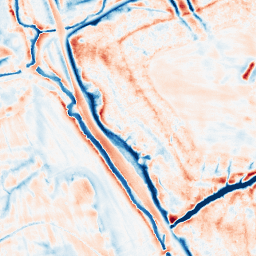
Category: edge_preserving
Decomposition family: bilateral
Decomposition parameters: d: 21
sigma_color: 25
sigma_space: 25
Upsampling method: sinc_blackman
Upsampling parameters: scale: 4
kernel_size: 16
Upsampling scale: 4